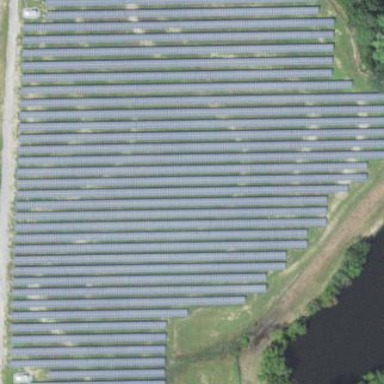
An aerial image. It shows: Solar power plant with photovoltaic technology surrounded by fence.